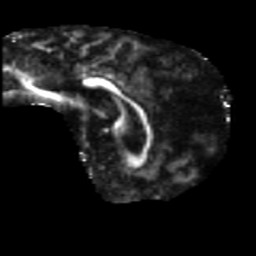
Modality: FA
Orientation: sagittal
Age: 75
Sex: male
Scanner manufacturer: siemens
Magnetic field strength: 3 T
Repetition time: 5.47 s
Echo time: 0.0854 s